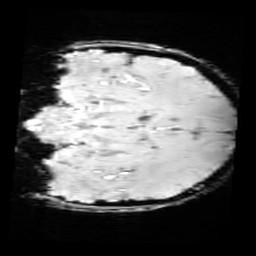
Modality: SWI
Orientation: coronal
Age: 13
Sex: male
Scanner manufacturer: siemens
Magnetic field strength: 3 T
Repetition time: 0.027 s
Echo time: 0.02 s